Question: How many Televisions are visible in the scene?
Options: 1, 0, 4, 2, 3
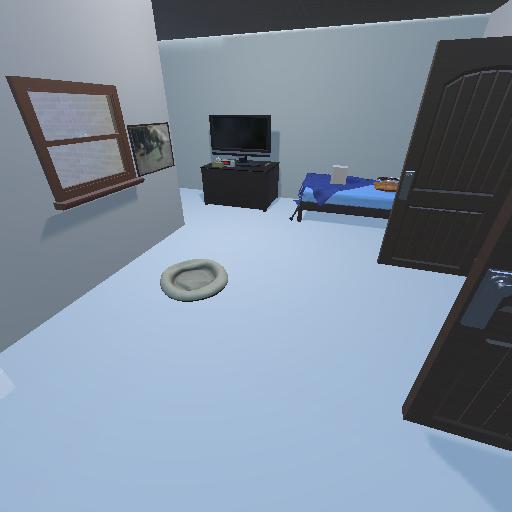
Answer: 1